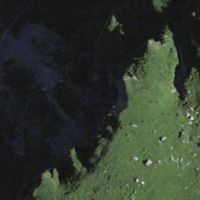
EUNIS habitat code: 23
Species observed at this site:
Lotus alpinus